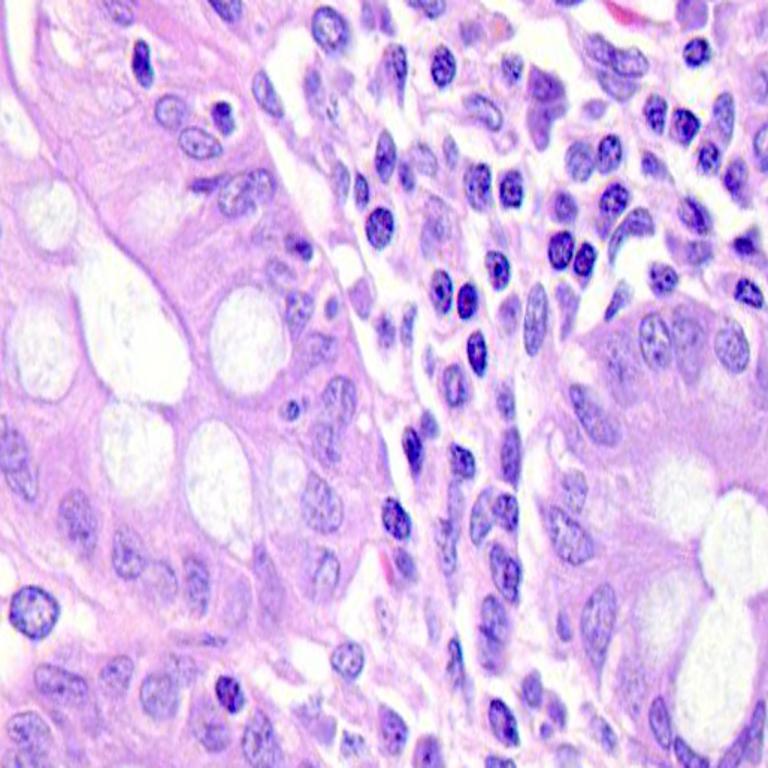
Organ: colon
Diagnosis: benign